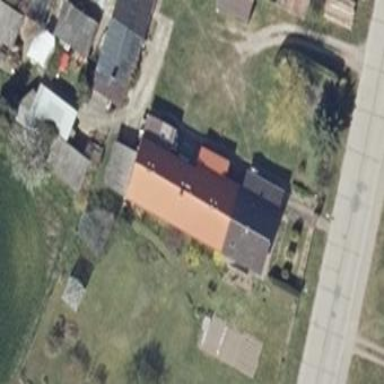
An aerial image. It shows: Building with gabled roof.